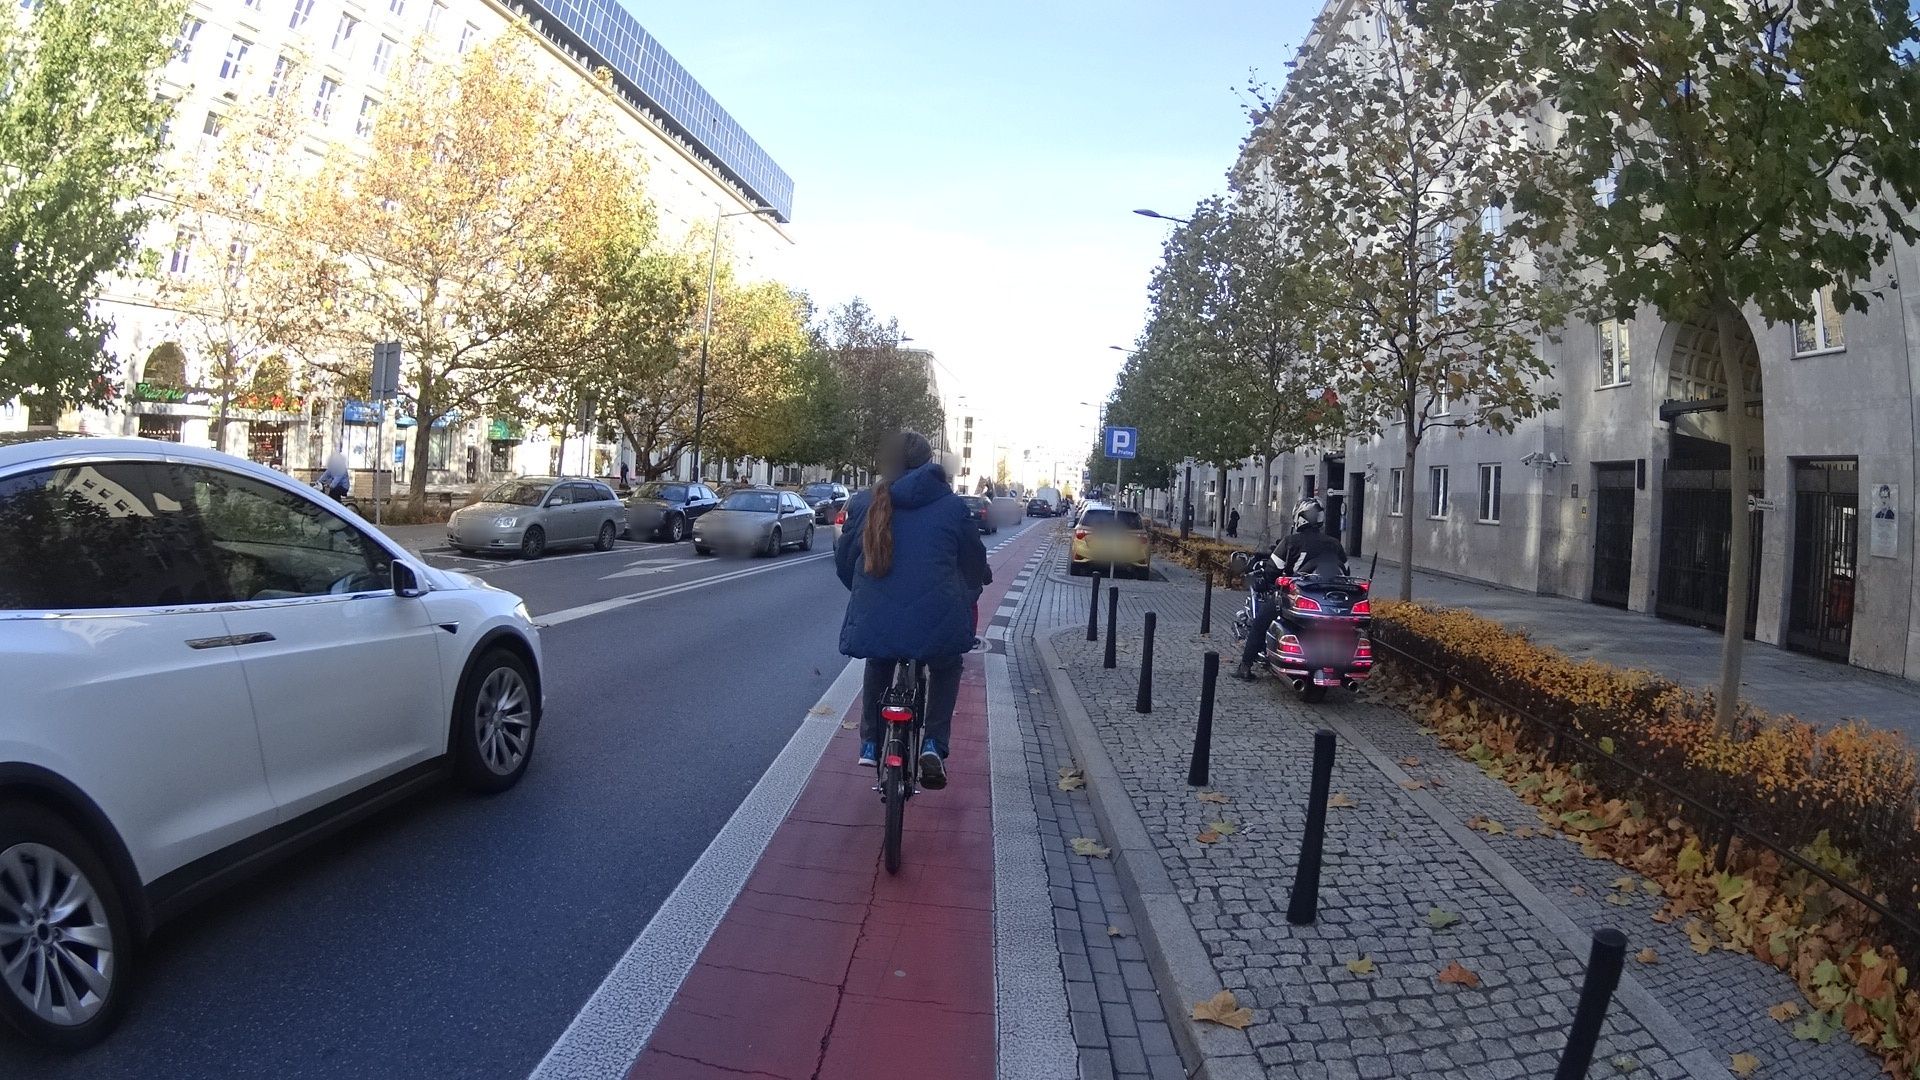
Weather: clear
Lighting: day
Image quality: good
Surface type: walking surface
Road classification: cycleway
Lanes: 2
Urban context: urban centre
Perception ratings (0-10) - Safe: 8.26, Lively: 9.75, Beautiful: 8.49, Boring: 0.94, Depressing: 1.14, Wealthy: 7.31